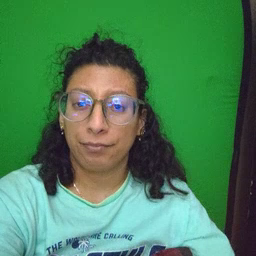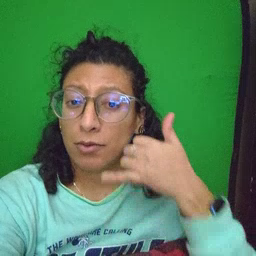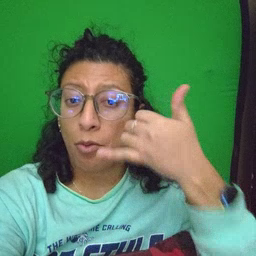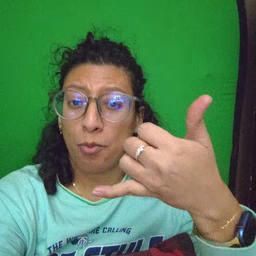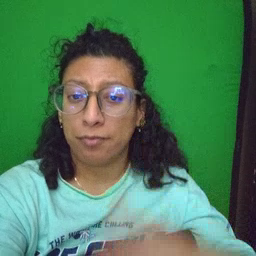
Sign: callonphone